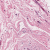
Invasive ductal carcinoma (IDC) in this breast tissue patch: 0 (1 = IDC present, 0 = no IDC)